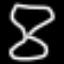
Label: hourglass